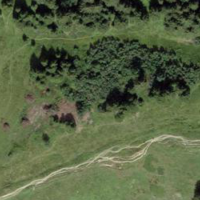
EUNIS habitat code: 41
Species observed at this site:
Chamaenerion angustifolium
Astrantia major
Viola calcarata
Arnica montana